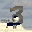
Label: 3